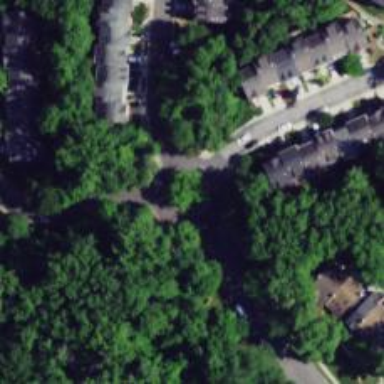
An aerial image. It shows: Neighborhood.